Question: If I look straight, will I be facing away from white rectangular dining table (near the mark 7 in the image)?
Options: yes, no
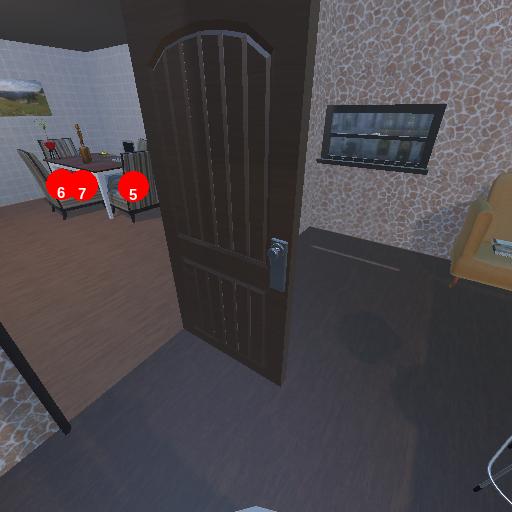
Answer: yes